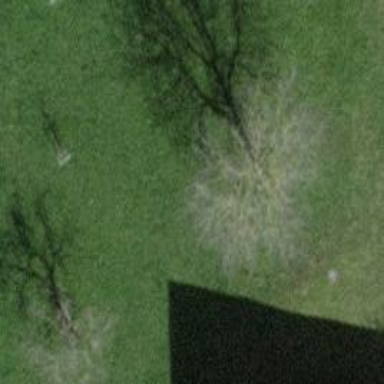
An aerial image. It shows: Beautiful tree in nature.